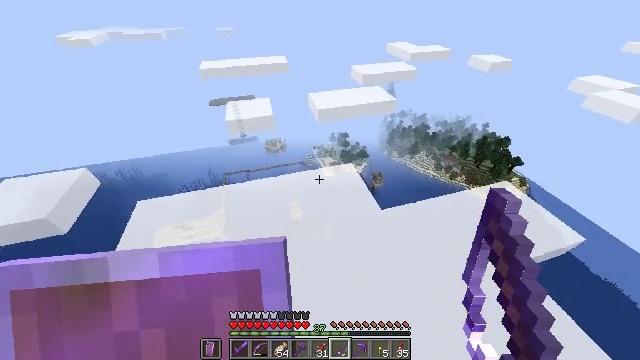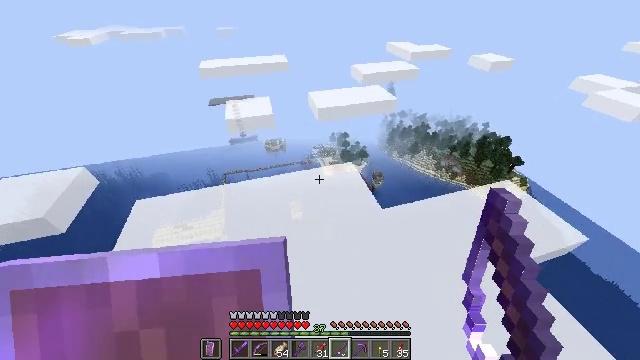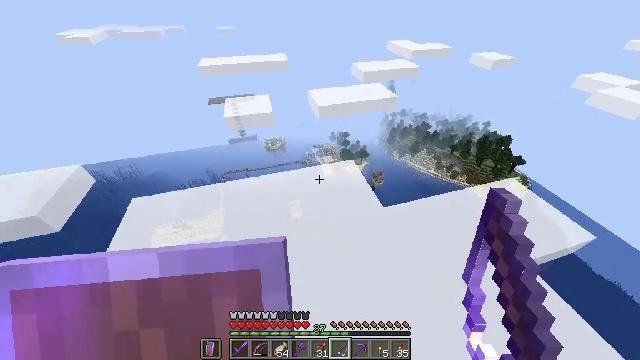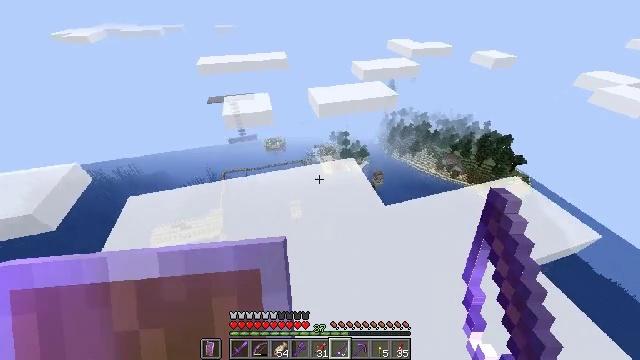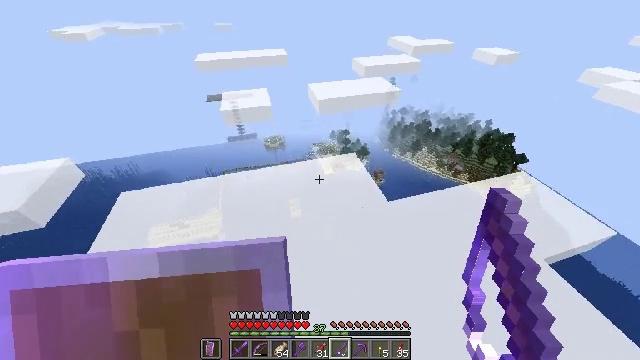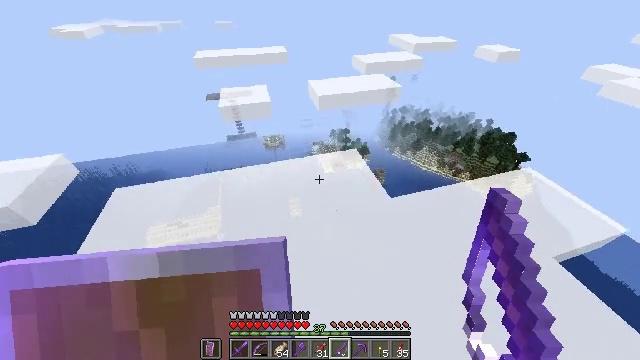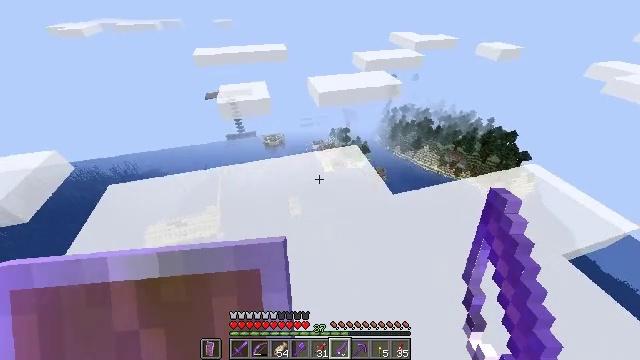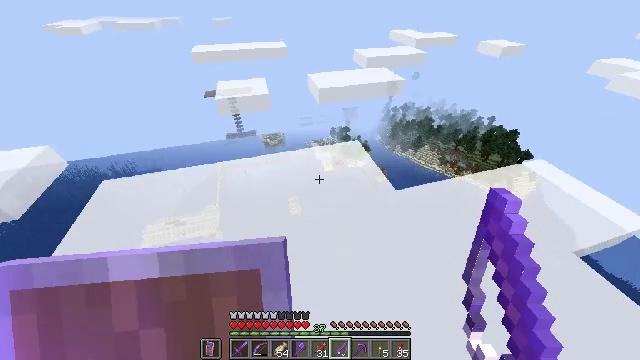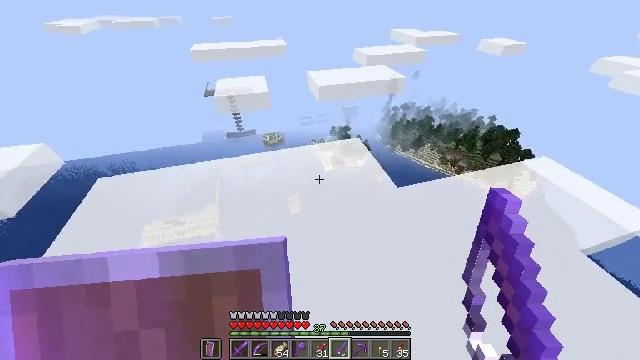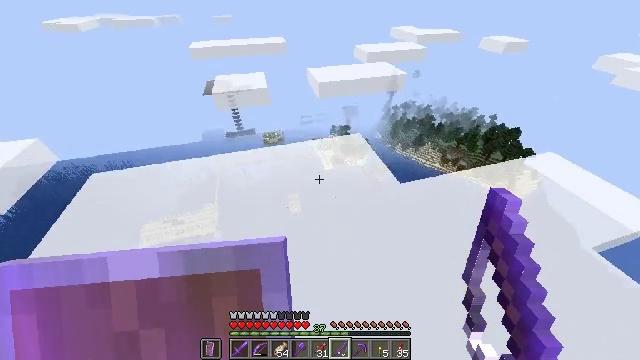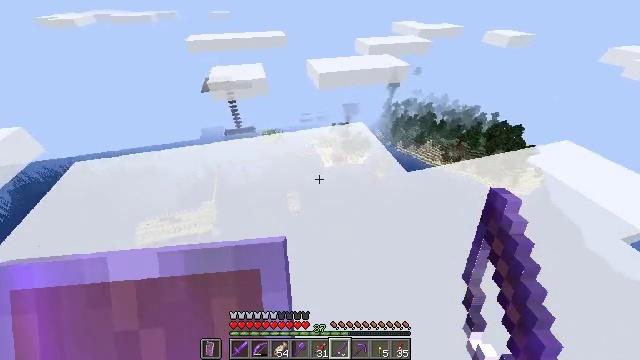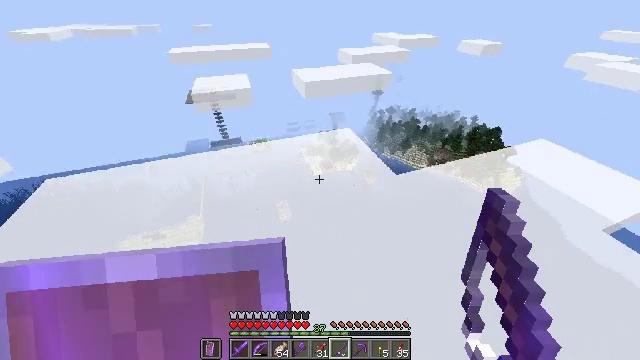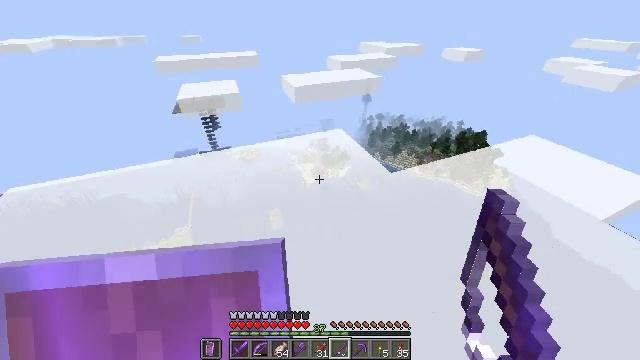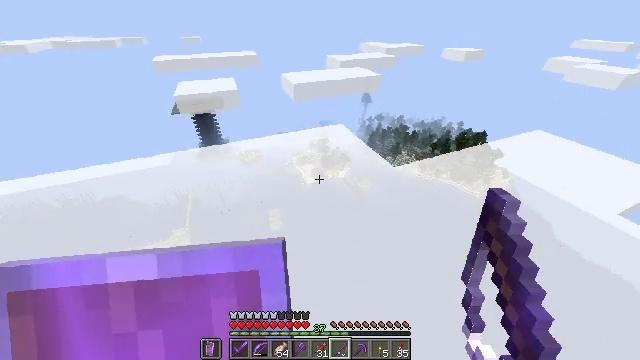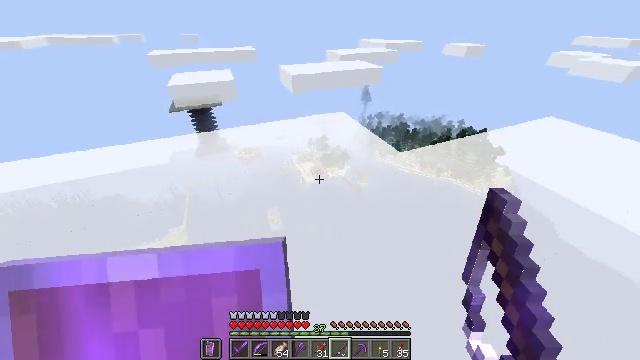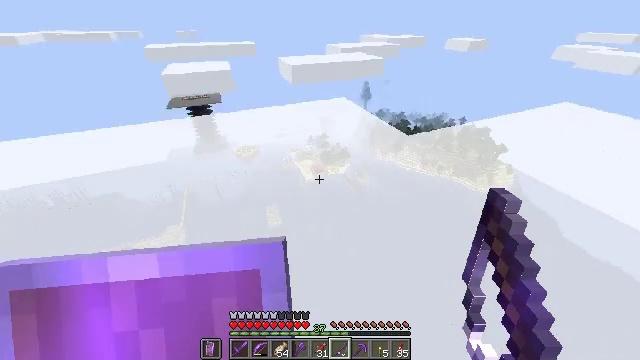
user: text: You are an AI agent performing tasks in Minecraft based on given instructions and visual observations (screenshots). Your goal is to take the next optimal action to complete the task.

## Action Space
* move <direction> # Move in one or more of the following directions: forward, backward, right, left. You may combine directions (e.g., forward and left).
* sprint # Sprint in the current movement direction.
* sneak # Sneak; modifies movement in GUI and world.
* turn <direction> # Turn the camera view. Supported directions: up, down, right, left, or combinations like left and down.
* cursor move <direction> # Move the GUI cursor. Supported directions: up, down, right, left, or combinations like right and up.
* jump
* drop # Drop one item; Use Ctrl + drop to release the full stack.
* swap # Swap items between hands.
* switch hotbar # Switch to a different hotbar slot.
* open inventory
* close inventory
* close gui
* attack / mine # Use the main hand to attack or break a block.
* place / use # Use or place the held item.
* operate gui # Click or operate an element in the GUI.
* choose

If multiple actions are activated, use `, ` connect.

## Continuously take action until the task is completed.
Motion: motion action
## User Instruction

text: Drop a bowl.
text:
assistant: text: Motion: move forward, sprint
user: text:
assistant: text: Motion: move forward, sprint
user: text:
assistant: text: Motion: move forward, sprint
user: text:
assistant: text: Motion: move forward, sprint
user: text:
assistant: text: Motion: move forward, sprint
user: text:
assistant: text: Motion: move forward, sprint
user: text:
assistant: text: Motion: move forward, sprint
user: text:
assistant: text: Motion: move forward, sprint
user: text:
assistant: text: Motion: move forward, sprint
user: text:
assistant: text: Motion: move forward, sprint
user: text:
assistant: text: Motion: move forward, sprint, turn right and up
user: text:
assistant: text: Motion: move forward, sprint, turn right and up
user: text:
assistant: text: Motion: move forward, sprint, jump
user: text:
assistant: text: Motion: move forward, sprint, jump
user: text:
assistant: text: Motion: move forward, sprint, jump
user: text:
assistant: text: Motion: move forward, sprint, jump
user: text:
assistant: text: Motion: move forward, sprint, jump
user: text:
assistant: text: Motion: move forward, sprint, jump
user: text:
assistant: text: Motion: move forward, sprint, jump
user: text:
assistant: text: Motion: move forward, sprint, jump
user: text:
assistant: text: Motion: move forward, sprint, jump
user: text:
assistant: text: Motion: move forward, sprint, turn right and up, jump
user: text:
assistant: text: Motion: move forward, sprint, turn right and up
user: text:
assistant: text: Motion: move forward, turn right and up, jump
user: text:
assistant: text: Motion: move forward, turn right and up, jump
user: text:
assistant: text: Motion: move forward, sprint, turn right and up, jump
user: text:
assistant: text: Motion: move forward, sprint, turn right, jump
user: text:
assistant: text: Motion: move forward, sprint, turn right, jump
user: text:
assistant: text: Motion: move forward, sprint, jump
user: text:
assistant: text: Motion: move forward, sprint, turn right, jump